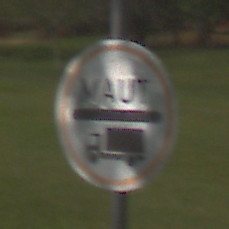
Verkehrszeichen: Mautpflicht
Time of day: Night
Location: Outdoor (Nature)
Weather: Clear
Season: NotSpecified
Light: Natural